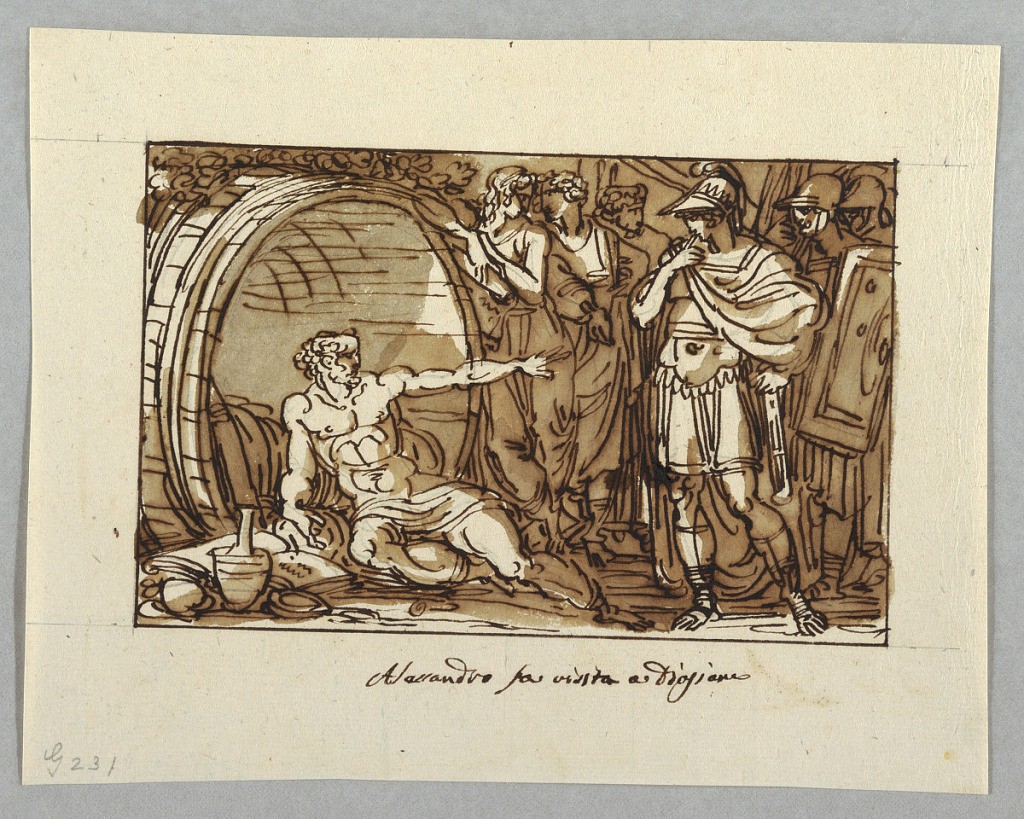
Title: Drawing
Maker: Felice Giani, Italian, 1758–1823
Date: About 1795
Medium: Pen and brown ink over traces of graphite on cream laid paper
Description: Alexander stands at right. Diogenes seated before his barrel at left asks Alexander raising his left arm not to let shadow fall upon the book Diogenes was reading. Pupils of Diogenes and soldiers are shown in the middle plane.